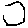
Label: hexagon